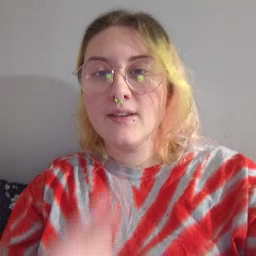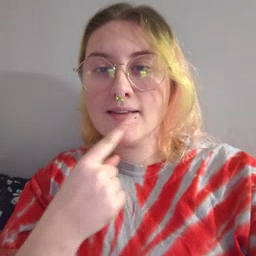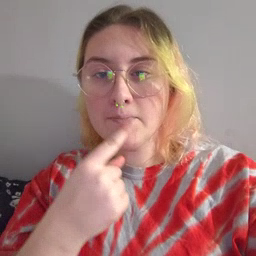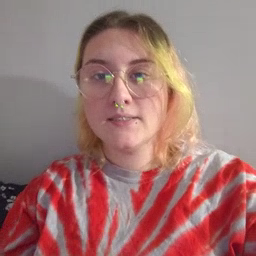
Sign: lips